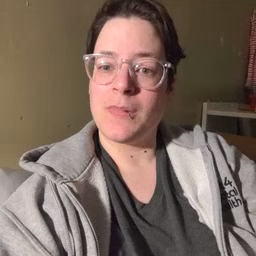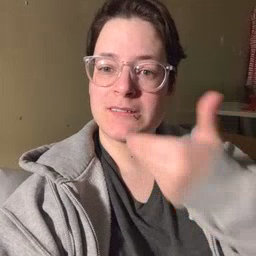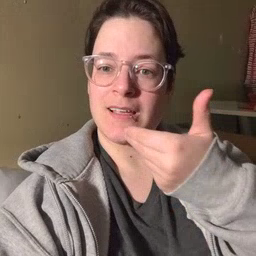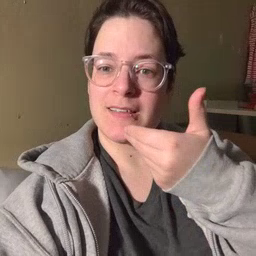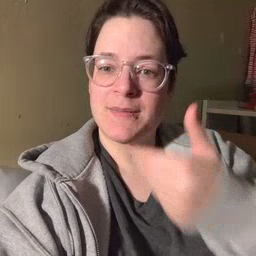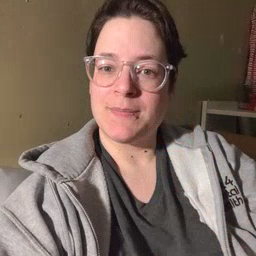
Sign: pizza